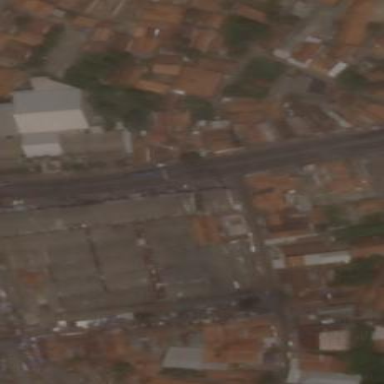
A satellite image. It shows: Commercial building.